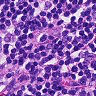
Metastatic tissue present: no